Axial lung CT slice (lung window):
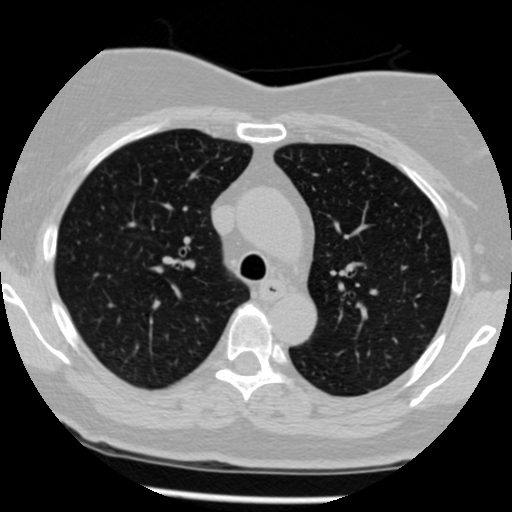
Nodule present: no